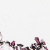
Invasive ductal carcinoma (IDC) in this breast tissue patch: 0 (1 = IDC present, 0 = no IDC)